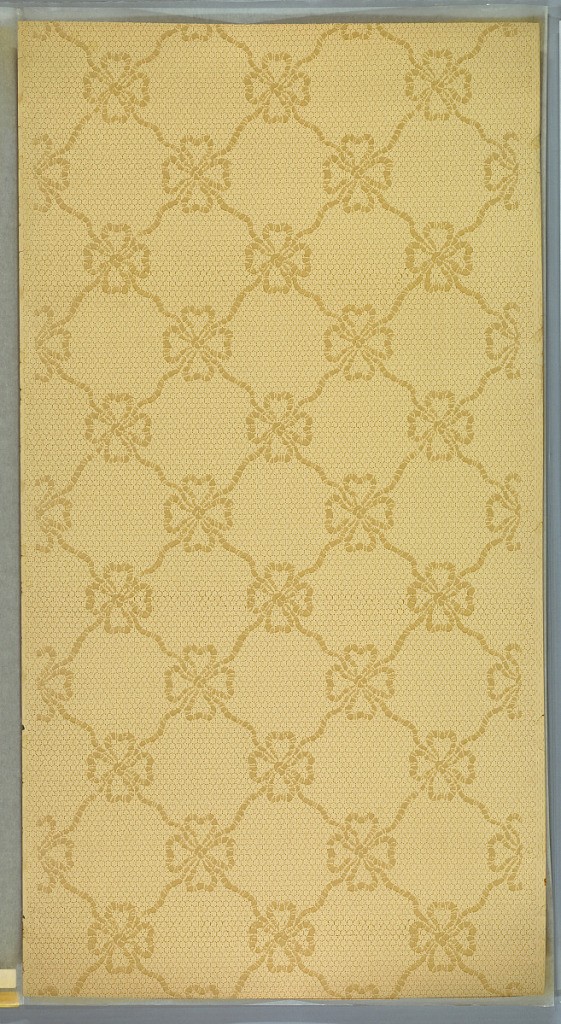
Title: Ceiling paper
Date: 1905–1915
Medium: Machine-printed paper
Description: Bow and ribbon grid painted over hexagonal grid made with dots over dashes. Ground is light beige. Printed in brown, tan, and beige.